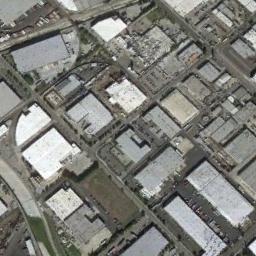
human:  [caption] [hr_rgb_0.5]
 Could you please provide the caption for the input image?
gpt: Neatly planned factories and roads in an industrial area .

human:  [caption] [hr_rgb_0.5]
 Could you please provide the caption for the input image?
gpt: There are many houses in the industrial area .

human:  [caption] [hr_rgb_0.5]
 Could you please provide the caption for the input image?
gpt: The houses in the industrial area are all blue .

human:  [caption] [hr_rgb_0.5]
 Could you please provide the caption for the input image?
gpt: The industrial area has lots of buildings of different sizes and some roads go through the industrial area .

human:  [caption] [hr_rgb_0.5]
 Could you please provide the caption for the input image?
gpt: There are many gray buildings and some white buildings on the industrial area .